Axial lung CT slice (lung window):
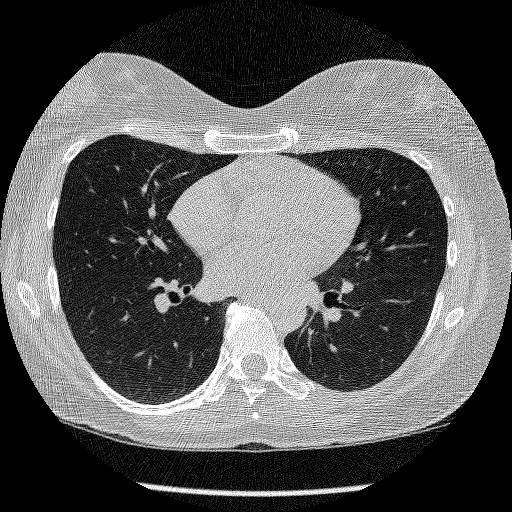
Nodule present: no